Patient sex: F
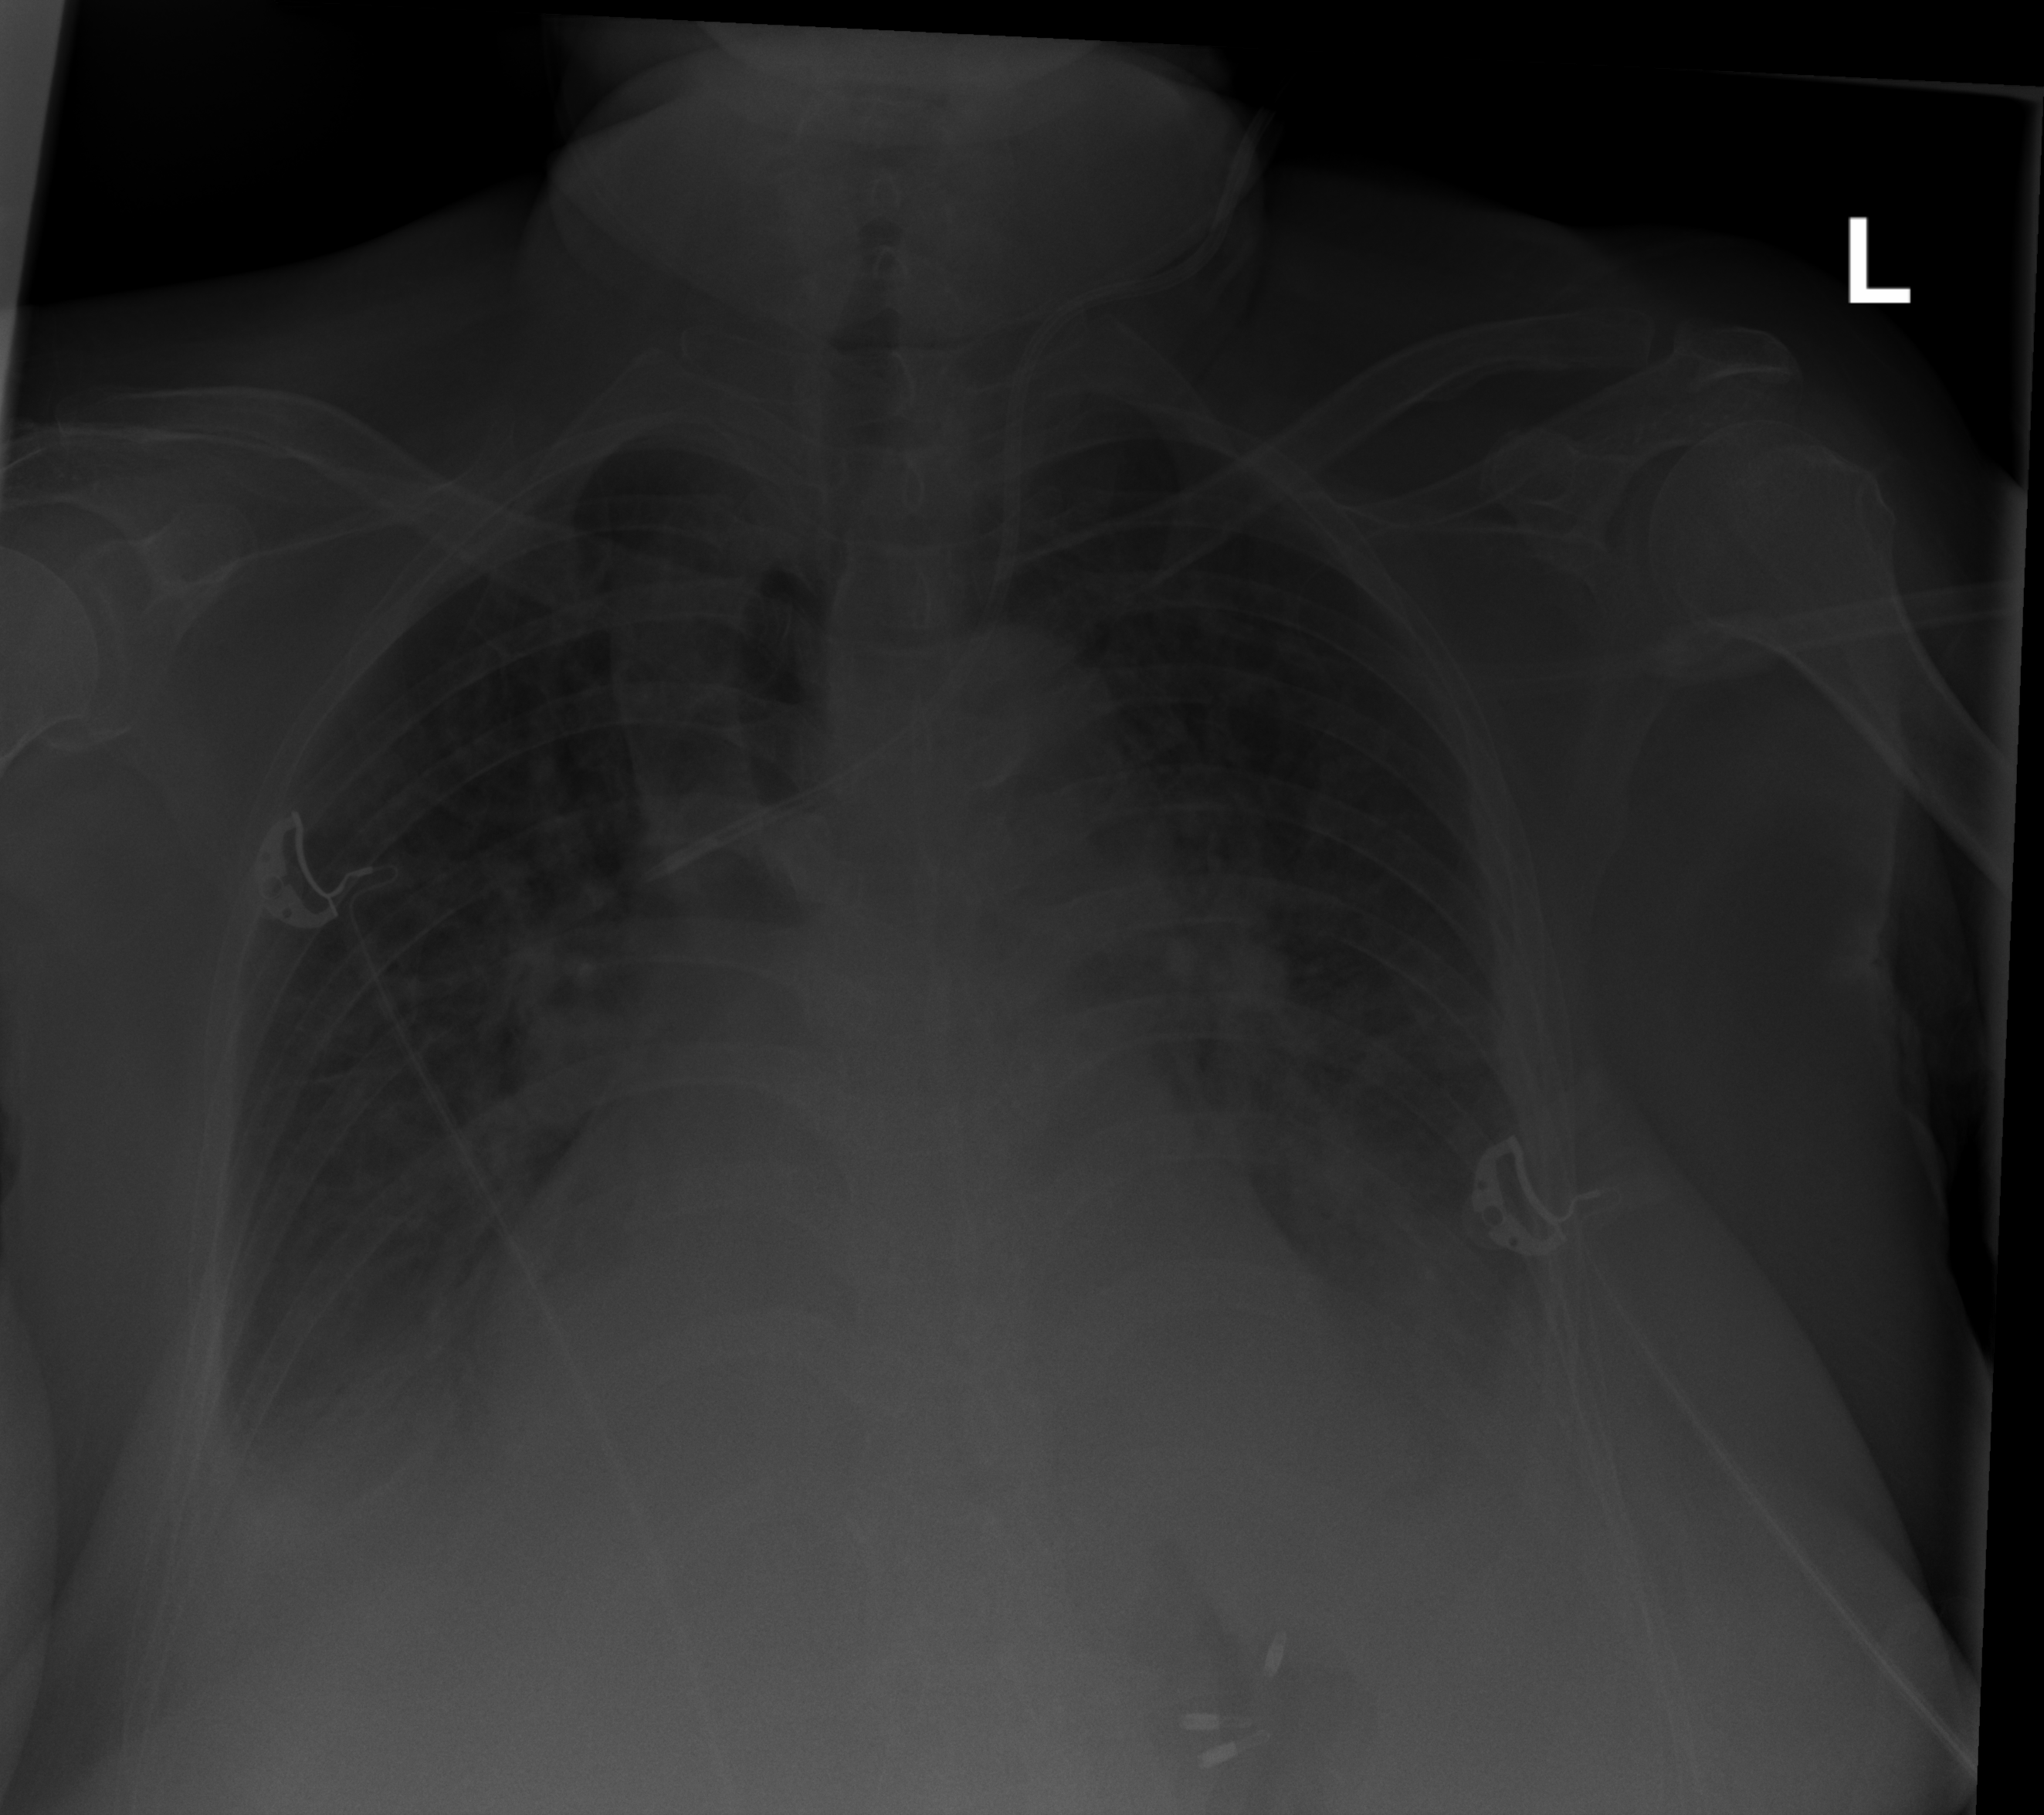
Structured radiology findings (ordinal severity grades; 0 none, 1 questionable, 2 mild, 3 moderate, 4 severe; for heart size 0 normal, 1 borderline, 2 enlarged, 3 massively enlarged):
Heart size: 3
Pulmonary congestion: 2
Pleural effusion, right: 2
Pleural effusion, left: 2
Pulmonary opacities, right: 0
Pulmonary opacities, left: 2
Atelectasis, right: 2
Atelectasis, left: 2